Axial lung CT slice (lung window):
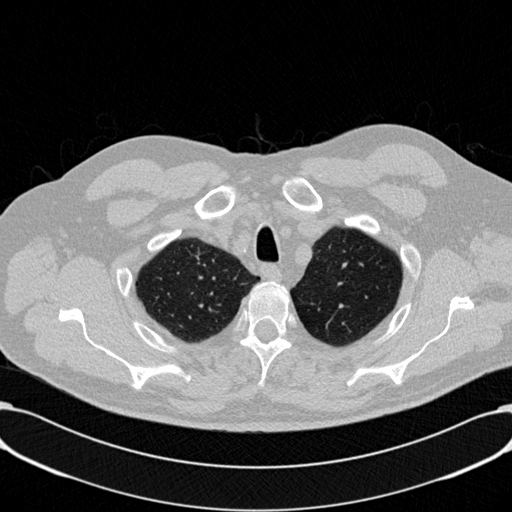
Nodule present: no